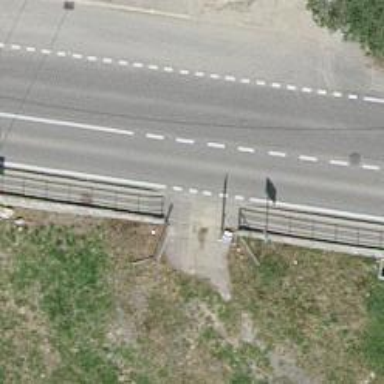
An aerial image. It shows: Asphalt footpath with unmarked crossing.